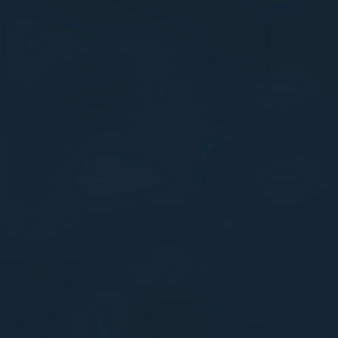
Label: other